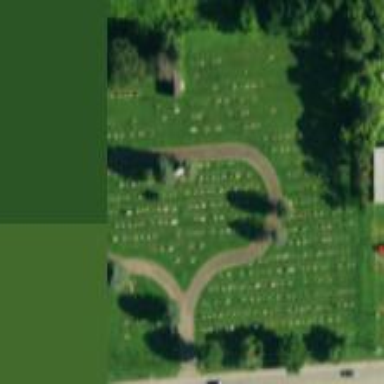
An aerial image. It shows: Cemetery.